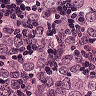
Metastatic tissue present: yes